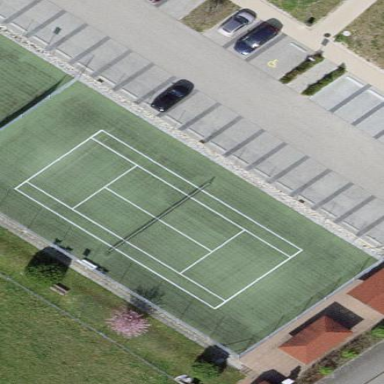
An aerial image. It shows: Tennis court on the leisure land pitch.